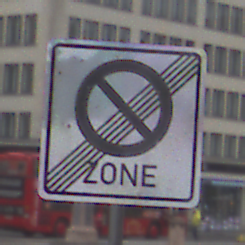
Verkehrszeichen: EndeEingeschraenktesHalteverbotZone
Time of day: Midday
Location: Outdoor (Urban)
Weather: Overcast
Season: NotSpecified
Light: Natural